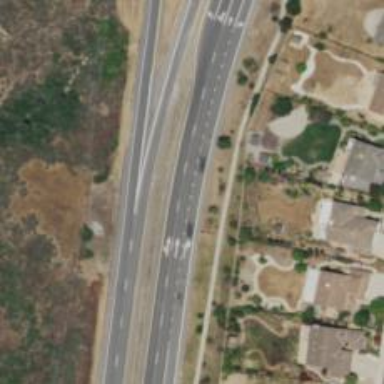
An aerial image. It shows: Asphalt road classified as trunk highway.